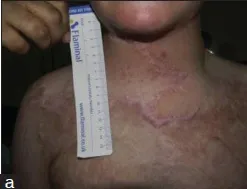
A photo of the patient after reconstruction, showing a satisfactory esthetic result. (a) Neck in neutral position.
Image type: medical_photograph (other_medical_photograph)